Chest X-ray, AP view. Patient: 27 years old, sex M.
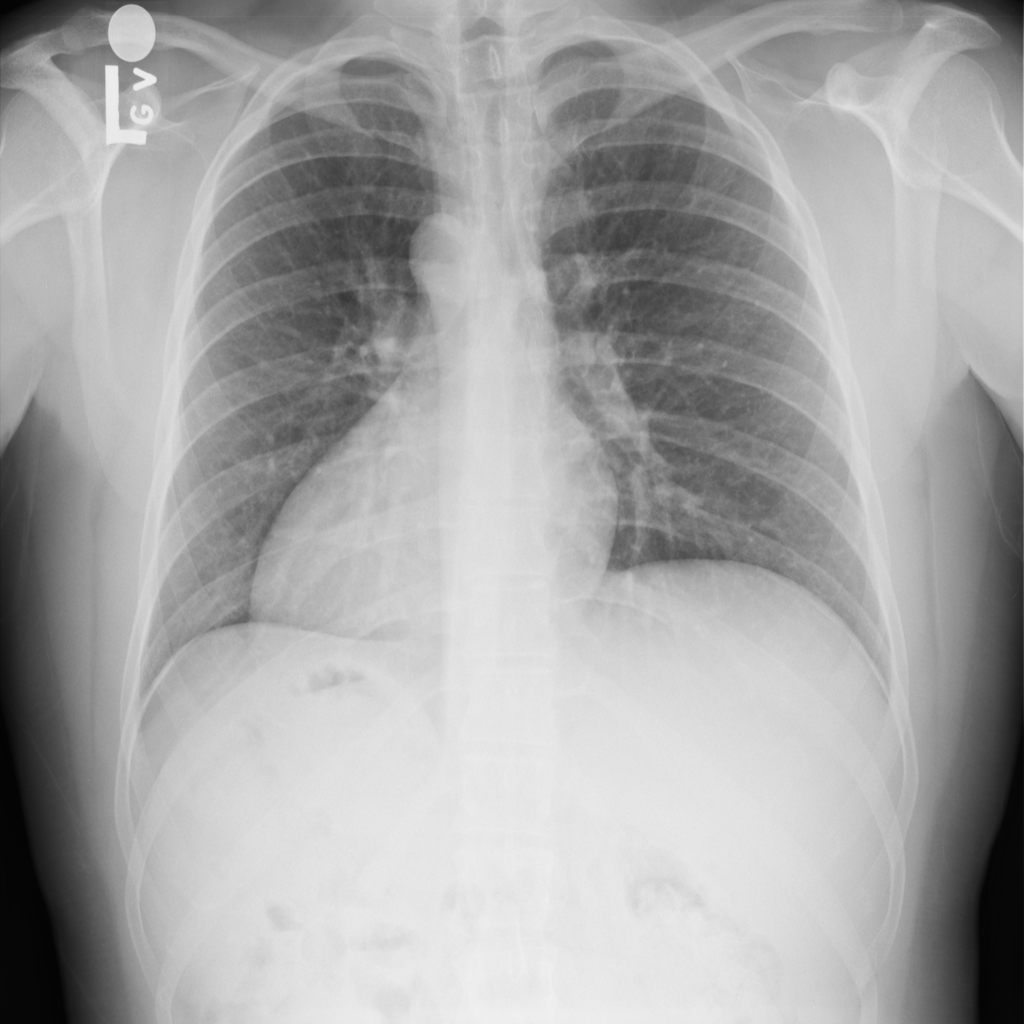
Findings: No Finding